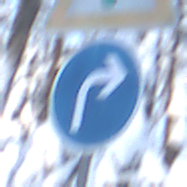
Verkehrszeichen: VorgeschriebeneFahrtrichtungRechts
Zusatzzeichen oben: Lichtzeichenanlage
Umgebung: Outdoor, Nature
Tageszeit: MorningAfternoon
Wetter: Clear
Licht: Natural
Jahreszeit: Winter
Kontrast: LowContrast